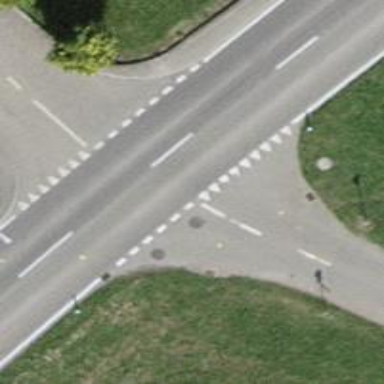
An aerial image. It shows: Secondary road with asphalt surface.